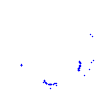
Particle: proton